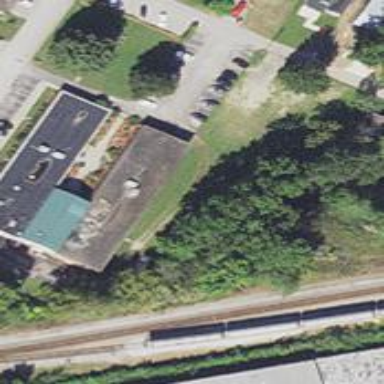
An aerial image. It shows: Nursing home building.